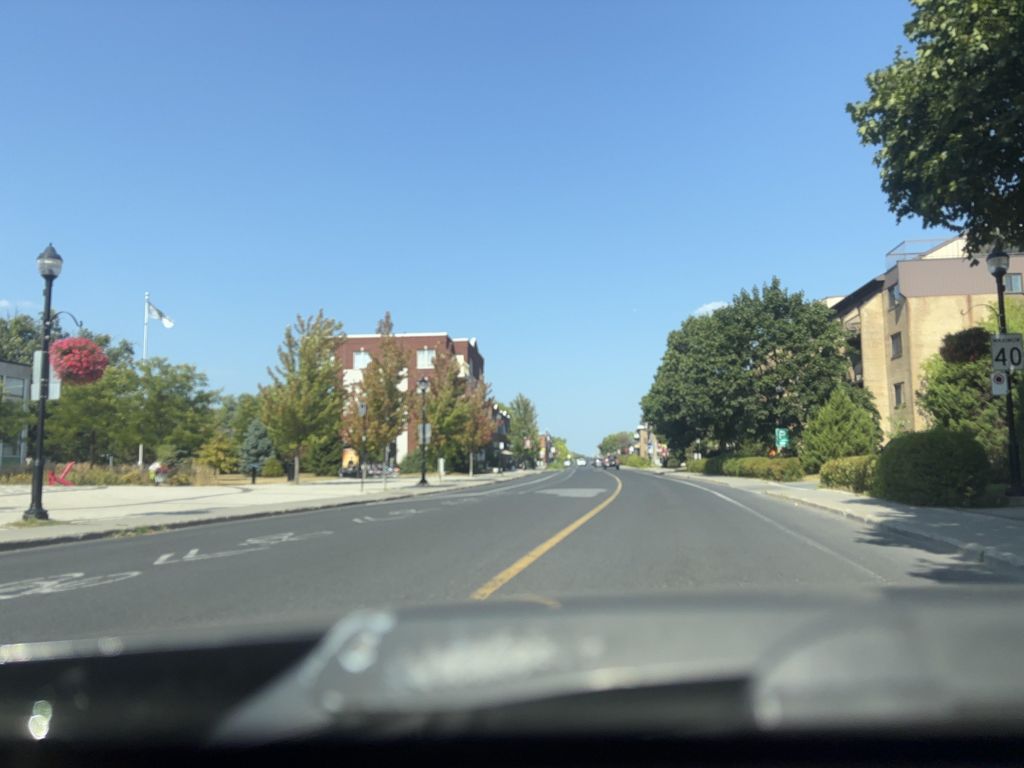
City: montreal